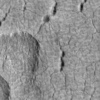
Label: not_dusty